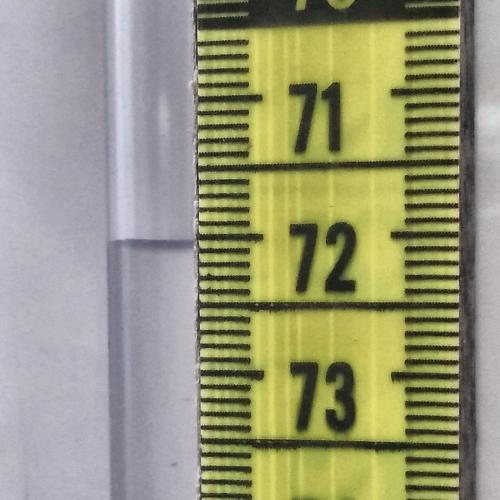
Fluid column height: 72.0 cm